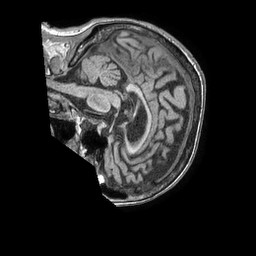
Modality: T1w
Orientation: sagittal
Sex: female
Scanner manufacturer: philips
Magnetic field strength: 1.5 T
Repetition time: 0.007873 s
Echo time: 0.003601 s